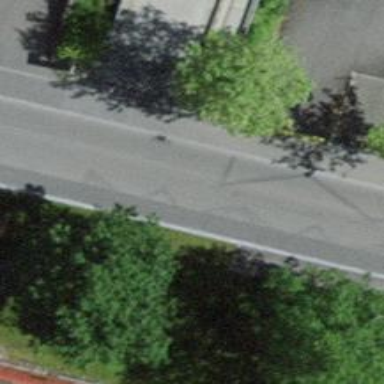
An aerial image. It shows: Paved driveway serving as service road.